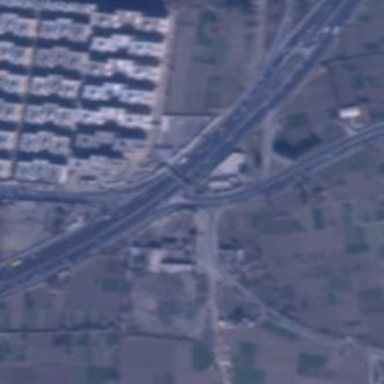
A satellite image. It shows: Motorway junction.